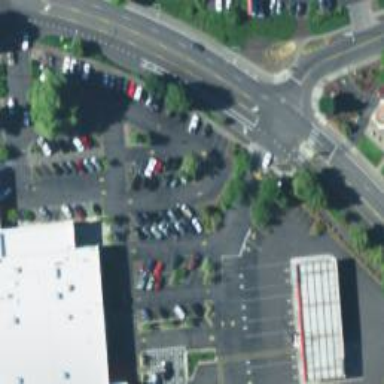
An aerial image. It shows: Parking space.